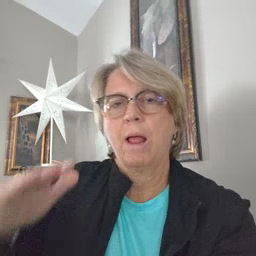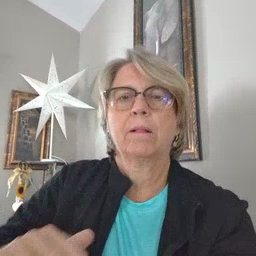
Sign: child